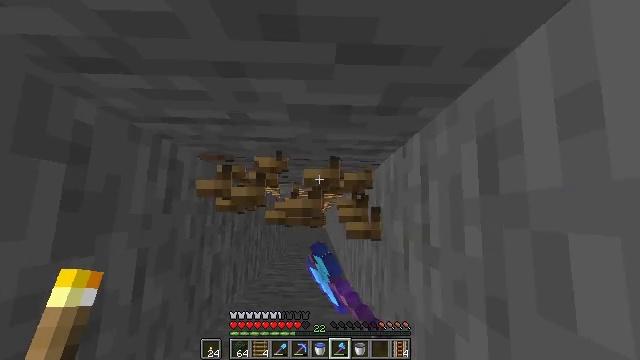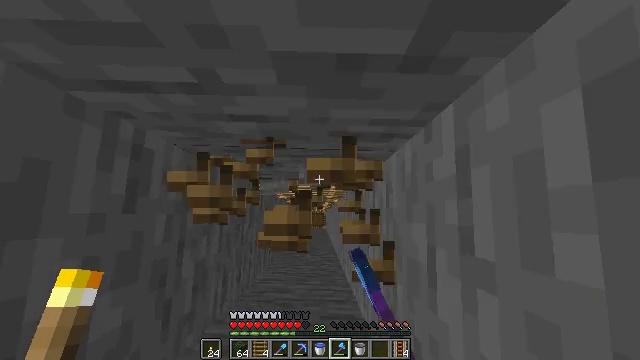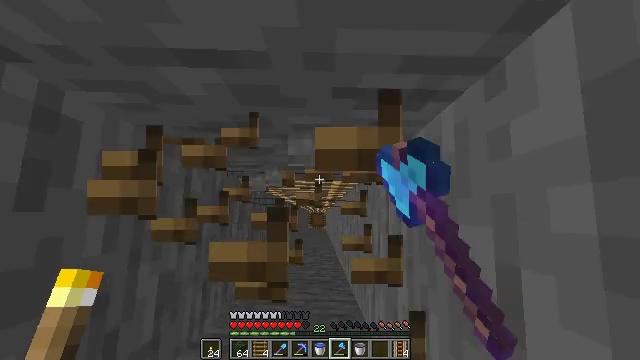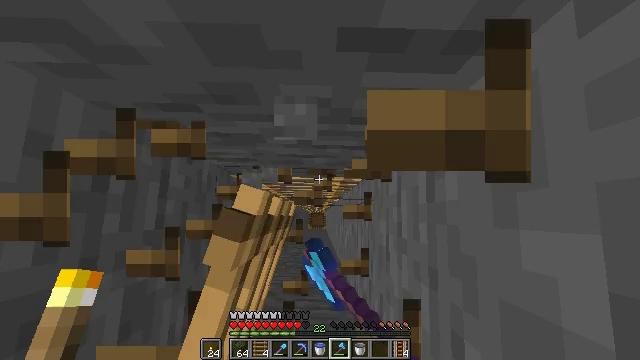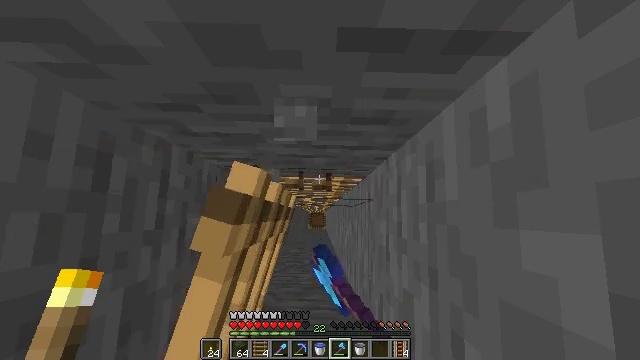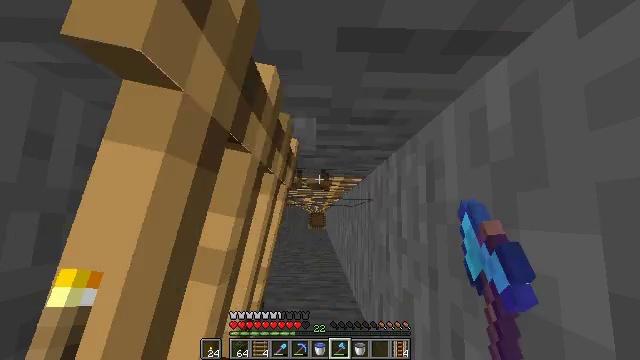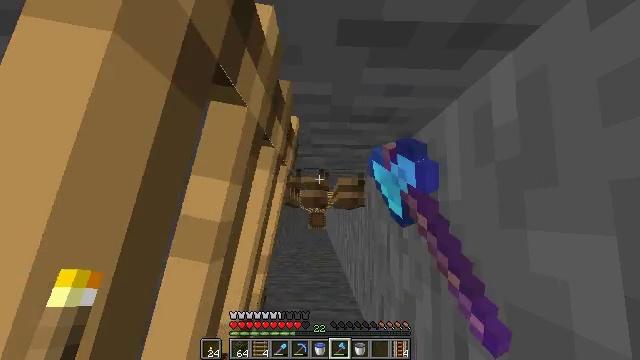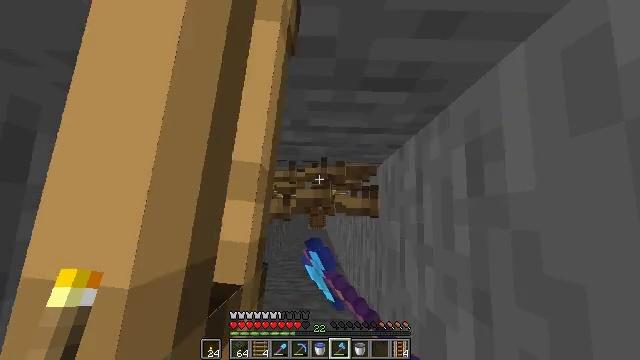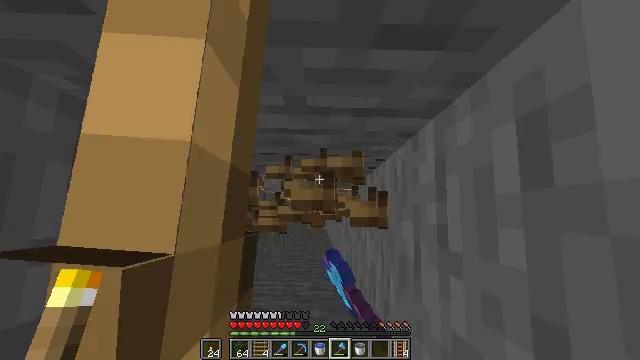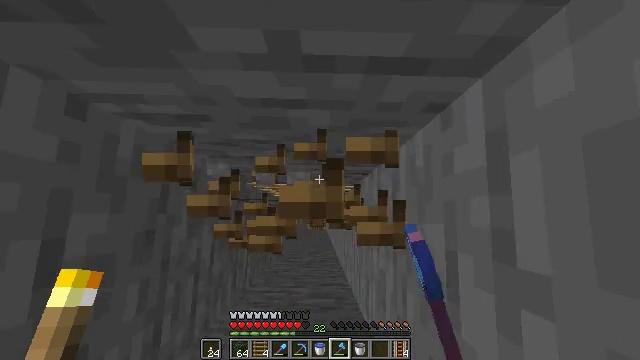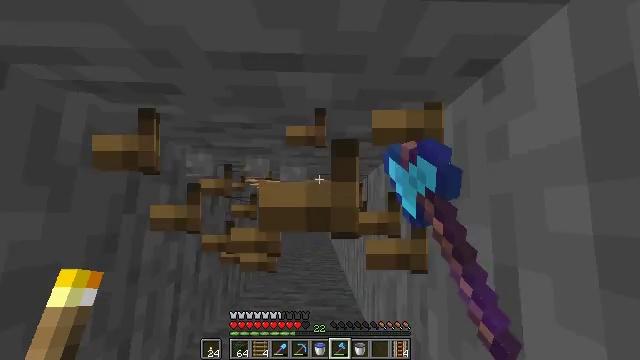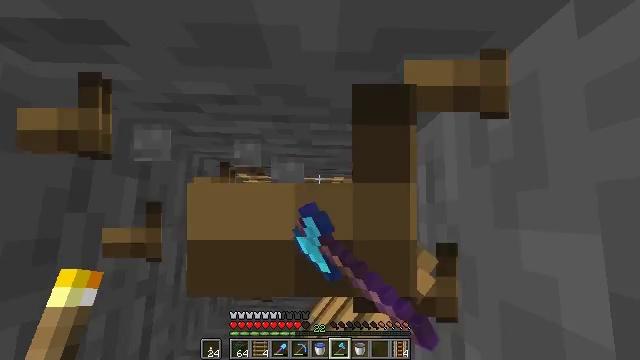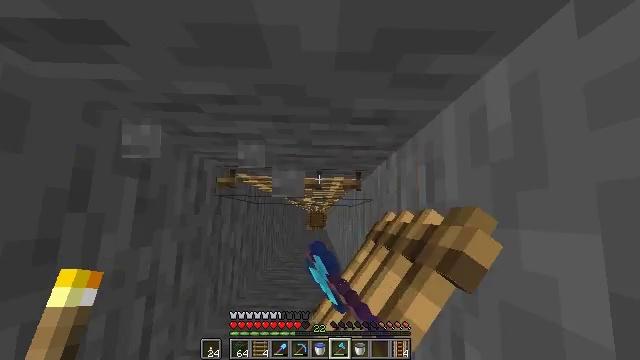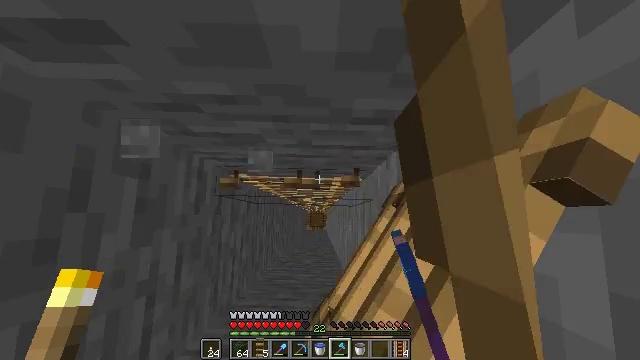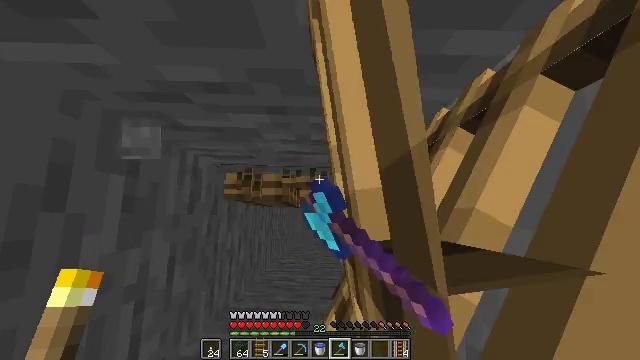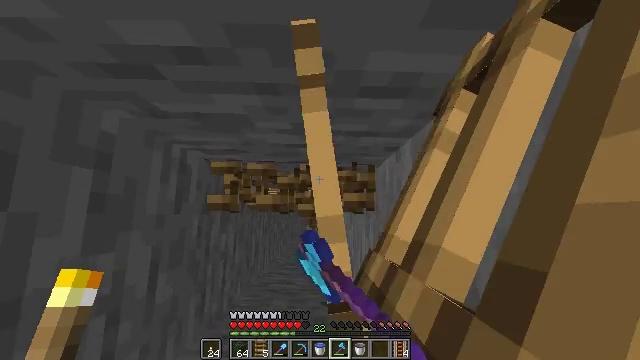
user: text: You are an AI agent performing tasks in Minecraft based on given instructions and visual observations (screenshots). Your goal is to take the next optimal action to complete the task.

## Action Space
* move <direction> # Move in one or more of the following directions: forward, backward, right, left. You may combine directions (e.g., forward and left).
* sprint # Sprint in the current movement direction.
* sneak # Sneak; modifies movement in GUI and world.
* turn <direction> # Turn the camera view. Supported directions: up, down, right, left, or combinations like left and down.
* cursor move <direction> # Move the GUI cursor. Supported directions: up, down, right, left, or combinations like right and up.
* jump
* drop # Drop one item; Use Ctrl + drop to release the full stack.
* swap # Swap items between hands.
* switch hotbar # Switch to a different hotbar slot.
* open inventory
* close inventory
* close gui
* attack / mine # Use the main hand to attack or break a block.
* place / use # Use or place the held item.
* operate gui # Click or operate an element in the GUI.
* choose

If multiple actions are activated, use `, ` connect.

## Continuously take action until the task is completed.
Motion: motion action
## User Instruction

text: Break the ladder to collect it.
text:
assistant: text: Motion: attack / mine
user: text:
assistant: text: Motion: attack / mine
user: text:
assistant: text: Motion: attack / mine
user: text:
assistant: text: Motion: attack / mine
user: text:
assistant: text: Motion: attack / mine
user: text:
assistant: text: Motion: attack / mine
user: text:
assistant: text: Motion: attack / mine
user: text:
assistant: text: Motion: attack / mine
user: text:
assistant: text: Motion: attack / mine
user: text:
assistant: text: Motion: attack / mine
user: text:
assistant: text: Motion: attack / mine
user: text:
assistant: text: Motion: attack / mine
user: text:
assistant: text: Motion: attack / mine
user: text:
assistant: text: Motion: attack / mine
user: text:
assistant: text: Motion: attack / mine
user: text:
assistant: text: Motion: attack / mine
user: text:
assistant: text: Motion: attack / mine
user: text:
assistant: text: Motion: attack / mine
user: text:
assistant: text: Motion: attack / mine
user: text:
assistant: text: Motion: attack / mine
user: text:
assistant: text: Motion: attack / mine
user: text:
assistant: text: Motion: attack / mine
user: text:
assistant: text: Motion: attack / mine
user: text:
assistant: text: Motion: attack / mine
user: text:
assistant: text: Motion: attack / mine
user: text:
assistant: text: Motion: attack / mine
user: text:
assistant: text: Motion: attack / mine
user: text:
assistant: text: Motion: attack / mine
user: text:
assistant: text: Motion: attack / mine
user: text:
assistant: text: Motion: attack / mine